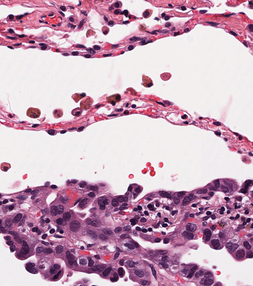
Tumor epithelial tissue: yes
Tumor-associated stroma tissue: yes
Normal tissue: no